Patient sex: M
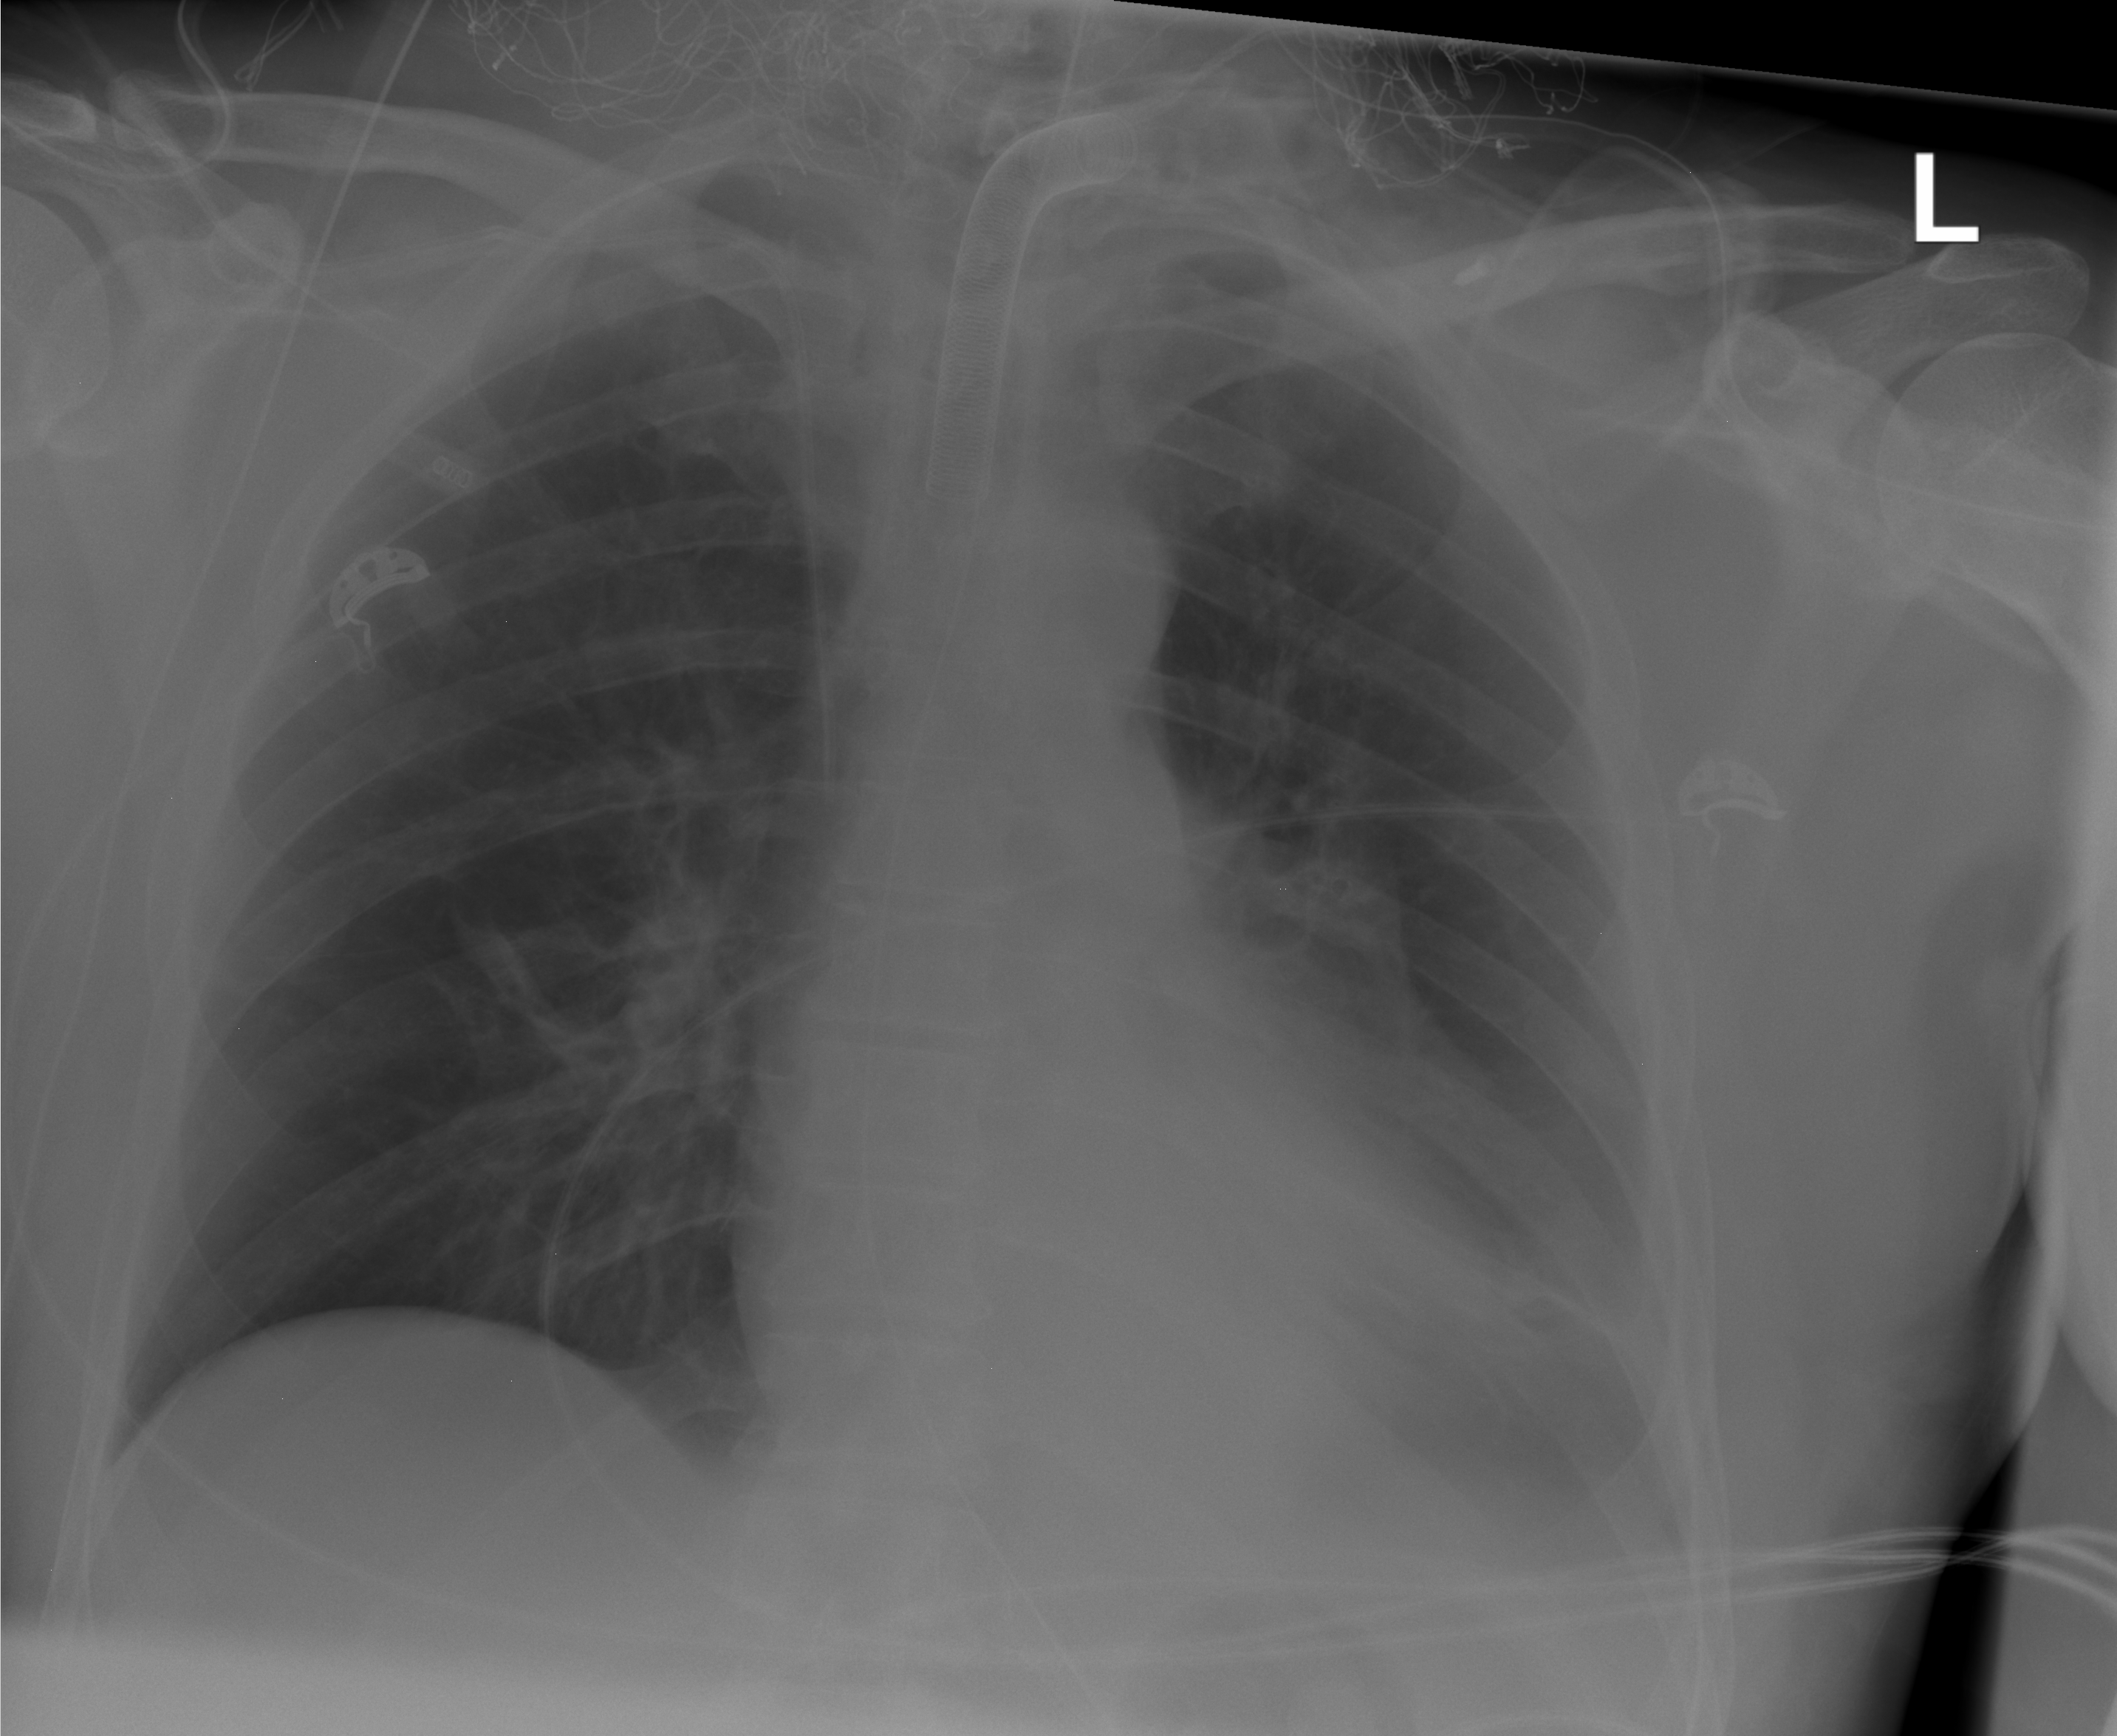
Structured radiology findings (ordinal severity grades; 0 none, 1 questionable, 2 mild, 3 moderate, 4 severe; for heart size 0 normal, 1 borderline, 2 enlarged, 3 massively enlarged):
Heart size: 0
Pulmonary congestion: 0
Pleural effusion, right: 0
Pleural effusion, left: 3
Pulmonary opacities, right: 0
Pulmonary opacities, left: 2
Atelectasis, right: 0
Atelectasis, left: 2